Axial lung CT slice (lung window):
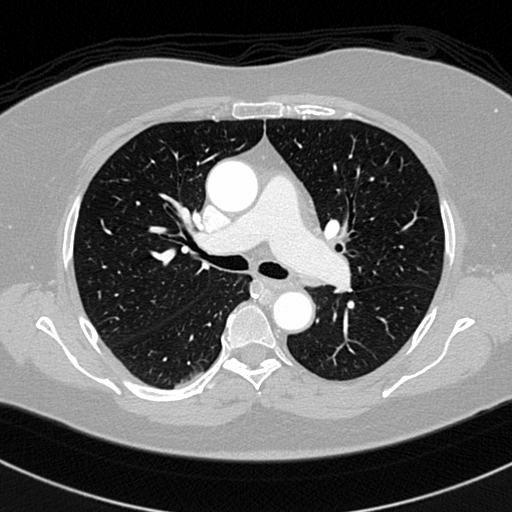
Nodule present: no